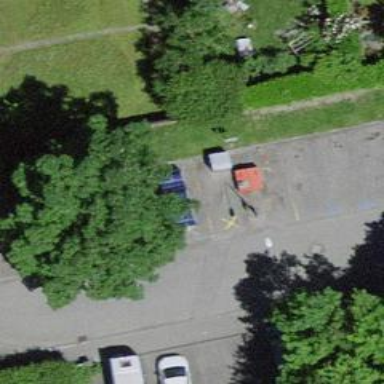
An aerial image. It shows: Recycling container in the area designated for recycling.